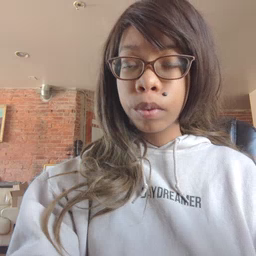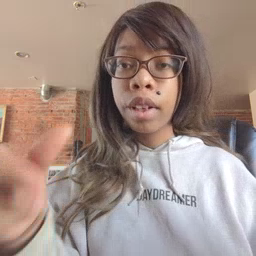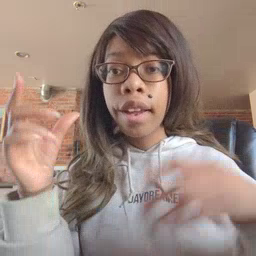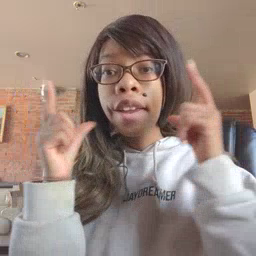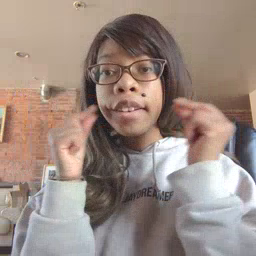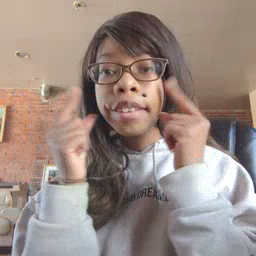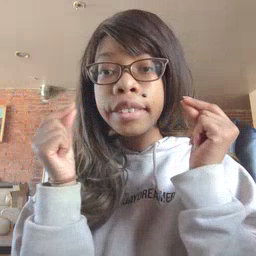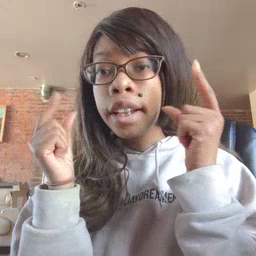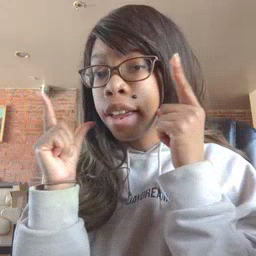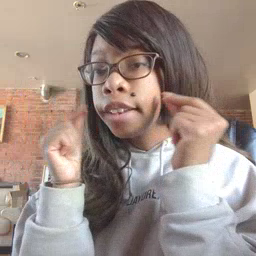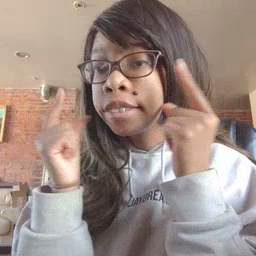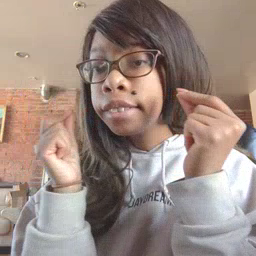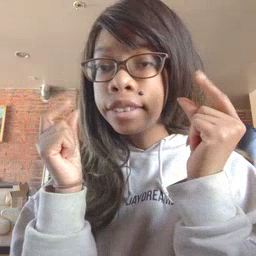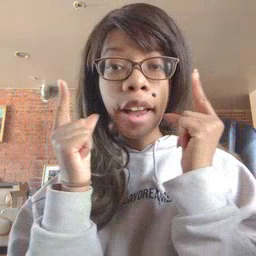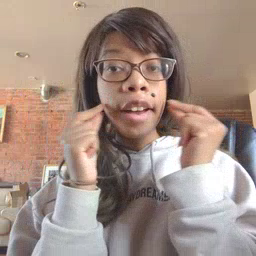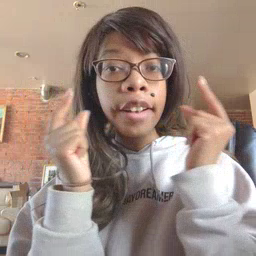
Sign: cat